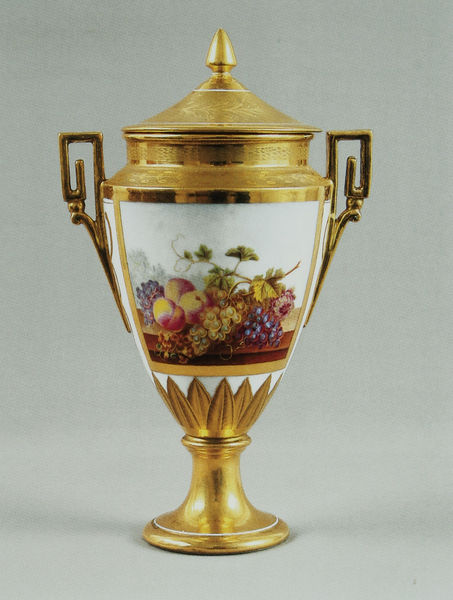
Titel: Vase mit Deckel
Standort: St. Petersburg
Institution: Schloss Pawlowsk
Schlagwörter: blau, blätter, fuß, weiß, bäume, gelb, grün, blume, blumen, grau, hell, hintergrund, licht, obst, rot, malerei, muster, ornament, trinken, sockel, spitze, bild, spiegelung, zweige, boden, gold, kelch, klassizismus, spitzen, blatt, pflanzen, schulter, wald, amphore, frucht, früchte, henkel, keramik, krug, stilleben, stillleben, trauben, vase, apfel, äpfel, hart, modern, farbe, lila, beleuchtung, staffage, wein, jugendstil, spitz, symmetrie, glanz, dekor, verzierung, bauch, plastik, foto, fotografie, photographie, birne, griff, becher, deckel, gefäß, messing, dose, eckig, porzellan, vergoldet, orient, stengel, graphisch, gravur, intarsien, photo, griffe, knauf, weintrauben, griechisch, pfirsich, neutral, weinlaub, reflex, golden, nektarine, pfirsiche, pokal, traube, empire, porzellanmalerei, bemalung, nymphenburg, gegenstand, kunsthandwerk, objekt, spirale, islam, behälter, urne, sieger, abbildung, vergoldung, römisch, deckelvase, mäander, preussisch, schauseite, fotografir, palmette, eichel, ding, emaille, krater, fruch, schicht, cuppa, dekorvase, französische vase, knau, naturdarstellung, pedes, sitlisiertes blattwerk, urnengefäß, blattformen, vergodet, griechenlang, knofp, ergold, pokel, spiralform, goldd